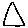
Label: triangle